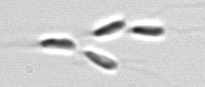
Label: Dinobryon